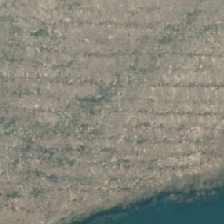
Land cover: high_producing_grassland